Question: I'm using the below code to add a new row to a ASP.net gridview. The problem is that every new row I create is blank. I looped through the cells in the row and found that most of them were spaces ( ). I've looked everywhere for a different piece of code to use, but everything leads me to: create a new datatable, add a row to it, set the gridview datasource to the datatable. I've used this control a dozen times before and never got this before, it's very odd.
Class Level Variable
'''
public partial class DMREntry : System.Web.UI.Page
{
private DataTable _Parts
{
get { return (DataTable)ViewState["Parts"]; }
set { ViewState.Add("Parts", value); }
}
...
'''
The add row code. Note that my textboxes and my gridview are within an update panel.
'''
if (_Parts == null)
{
_Parts = new DataTable();
_Parts.Columns.Add("Part No");
_Parts.Columns.Add("Qty");
_Parts.Columns.Add("Description");
_Parts.Columns.Add("Vendor");
_Parts.Columns.Add("Vendor Part");
_Parts.Columns.Add("Cost");
_Parts.Columns.Add("PO Number");
_Parts.Columns.Add("Delivery Date");
_Parts.Columns.Add("Total Cost");
}
DataRow dr = _Parts.NewRow();
dr["Part No"] = txtPartNo.Text;
dr["Qty"] = txtQty.Text;
dr["Description"] = txtDescription.Text;
dr["Vendor"] = txtVendor.Text;
dr["Vendor Part"] = txtVendorPart.Text;
dr["Cost"] = txtCost.Text;
dr["PO Number"] = txtPONumber.Text;
dr["Delivery Date"] = txtDeliveryDate.Text;
dr["Total Cost"] = txtTotalCost.Text;
// At this point, DR has the correct values
_Parts.Rows.Add(dr);
_Parts.AcceptChanges();
gvParts.DataSource = _Parts;
gvParts.DataBind();
upGrid.Update();
'''
GridView markup:
'''
'<asp:GridView ID="gvParts" runat="server" AutoGenerateColumns="False" PageSize="5"
Width="787px" BackColor="White" BorderColor="#CCCCCC" BorderStyle="None"
BorderWidth="1px" CellPadding="3"
onselectedindexchanged="gvParts_SelectedIndexChanged1" AllowPaging="True"
AllowSorting="True">
<Columns>
<asp:TemplateField HeaderText="Part No"></asp:TemplateField>
<asp:TemplateField HeaderText="Qty"></asp:TemplateField>
<asp:TemplateField HeaderText="Description"></asp:TemplateField>
<asp:TemplateField HeaderText="Vendor"></asp:TemplateField>
<asp:TemplateField HeaderText="Vendor Part"></asp:TemplateField>
<asp:TemplateField HeaderText="Cost"></asp:TemplateField>
<asp:TemplateField HeaderText="PO Number"></asp:TemplateField>
<asp:TemplateField HeaderText="Delivery Date"></asp:TemplateField>
<asp:TemplateField HeaderText="Total Cost"></asp:TemplateField>
<asp:CommandField ButtonType="Button" ShowEditButton="True" />
<asp:CommandField ButtonType="Button" ShowDeleteButton="True" />
</Columns>
<FooterStyle BackColor="White" ForeColor="#000066" />
<HeaderStyle BackColor="#006699" Font-Bold="True" ForeColor="White" />
<PagerStyle BackColor="White" ForeColor="#000066" HorizontalAlign="Left" />
<RowStyle ForeColor="#000066" />
<SelectedRowStyle BackColor="#669999" Font-Bold="True" ForeColor="White" />
<SortedAscendingCellStyle BackColor="#F1F1F1" />
<SortedAscendingHeaderStyle BackColor="#007DBB" />
<SortedDescendingCellStyle BackColor="#CAC9C9" />
<SortedDescendingHeaderStyle BackColor="#00547E" />
</asp:GridView>'
'''
Leaves me with:

My grid properties are the default, except:
- - - -
If I turn AutoGenerateColumns on, the data from the table does go into the auto-generated columns. But not for when I create the columns manually. I am using the template field column type for the manually added columns. They're just text fields, I couldn't find a better option.
Any help appreciated...
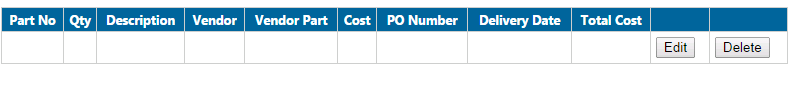
Answer: Why you are using asp:TemplateField ? You did not add any control in the templatefield.
Just change TemplateField to BoundField then it will solve your problem.
Like:
'''
<asp:BoundField DataField="Part No" HeaderText="Part No" />
<asp:BoundField DataField="Qty" HeaderText="Qty" />
<asp:BoundField DataField="Description" HeaderText="Description" />
<asp:BoundField DataField="Vendor" HeaderText="Vendor" />
<asp:BoundField DataField="Vendor Part" HeaderText="Vendor Part" />
<asp:BoundField DataField="Cost" HeaderText="Cost" />
<asp:BoundField DataField="PO Number" HeaderText="PO Number" />
<asp:BoundField DataField="Delivery Date" HeaderText="Delivery Date" />
<asp:BoundField DataField="Total Cost" HeaderText="Total Cost" />
'''